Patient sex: M
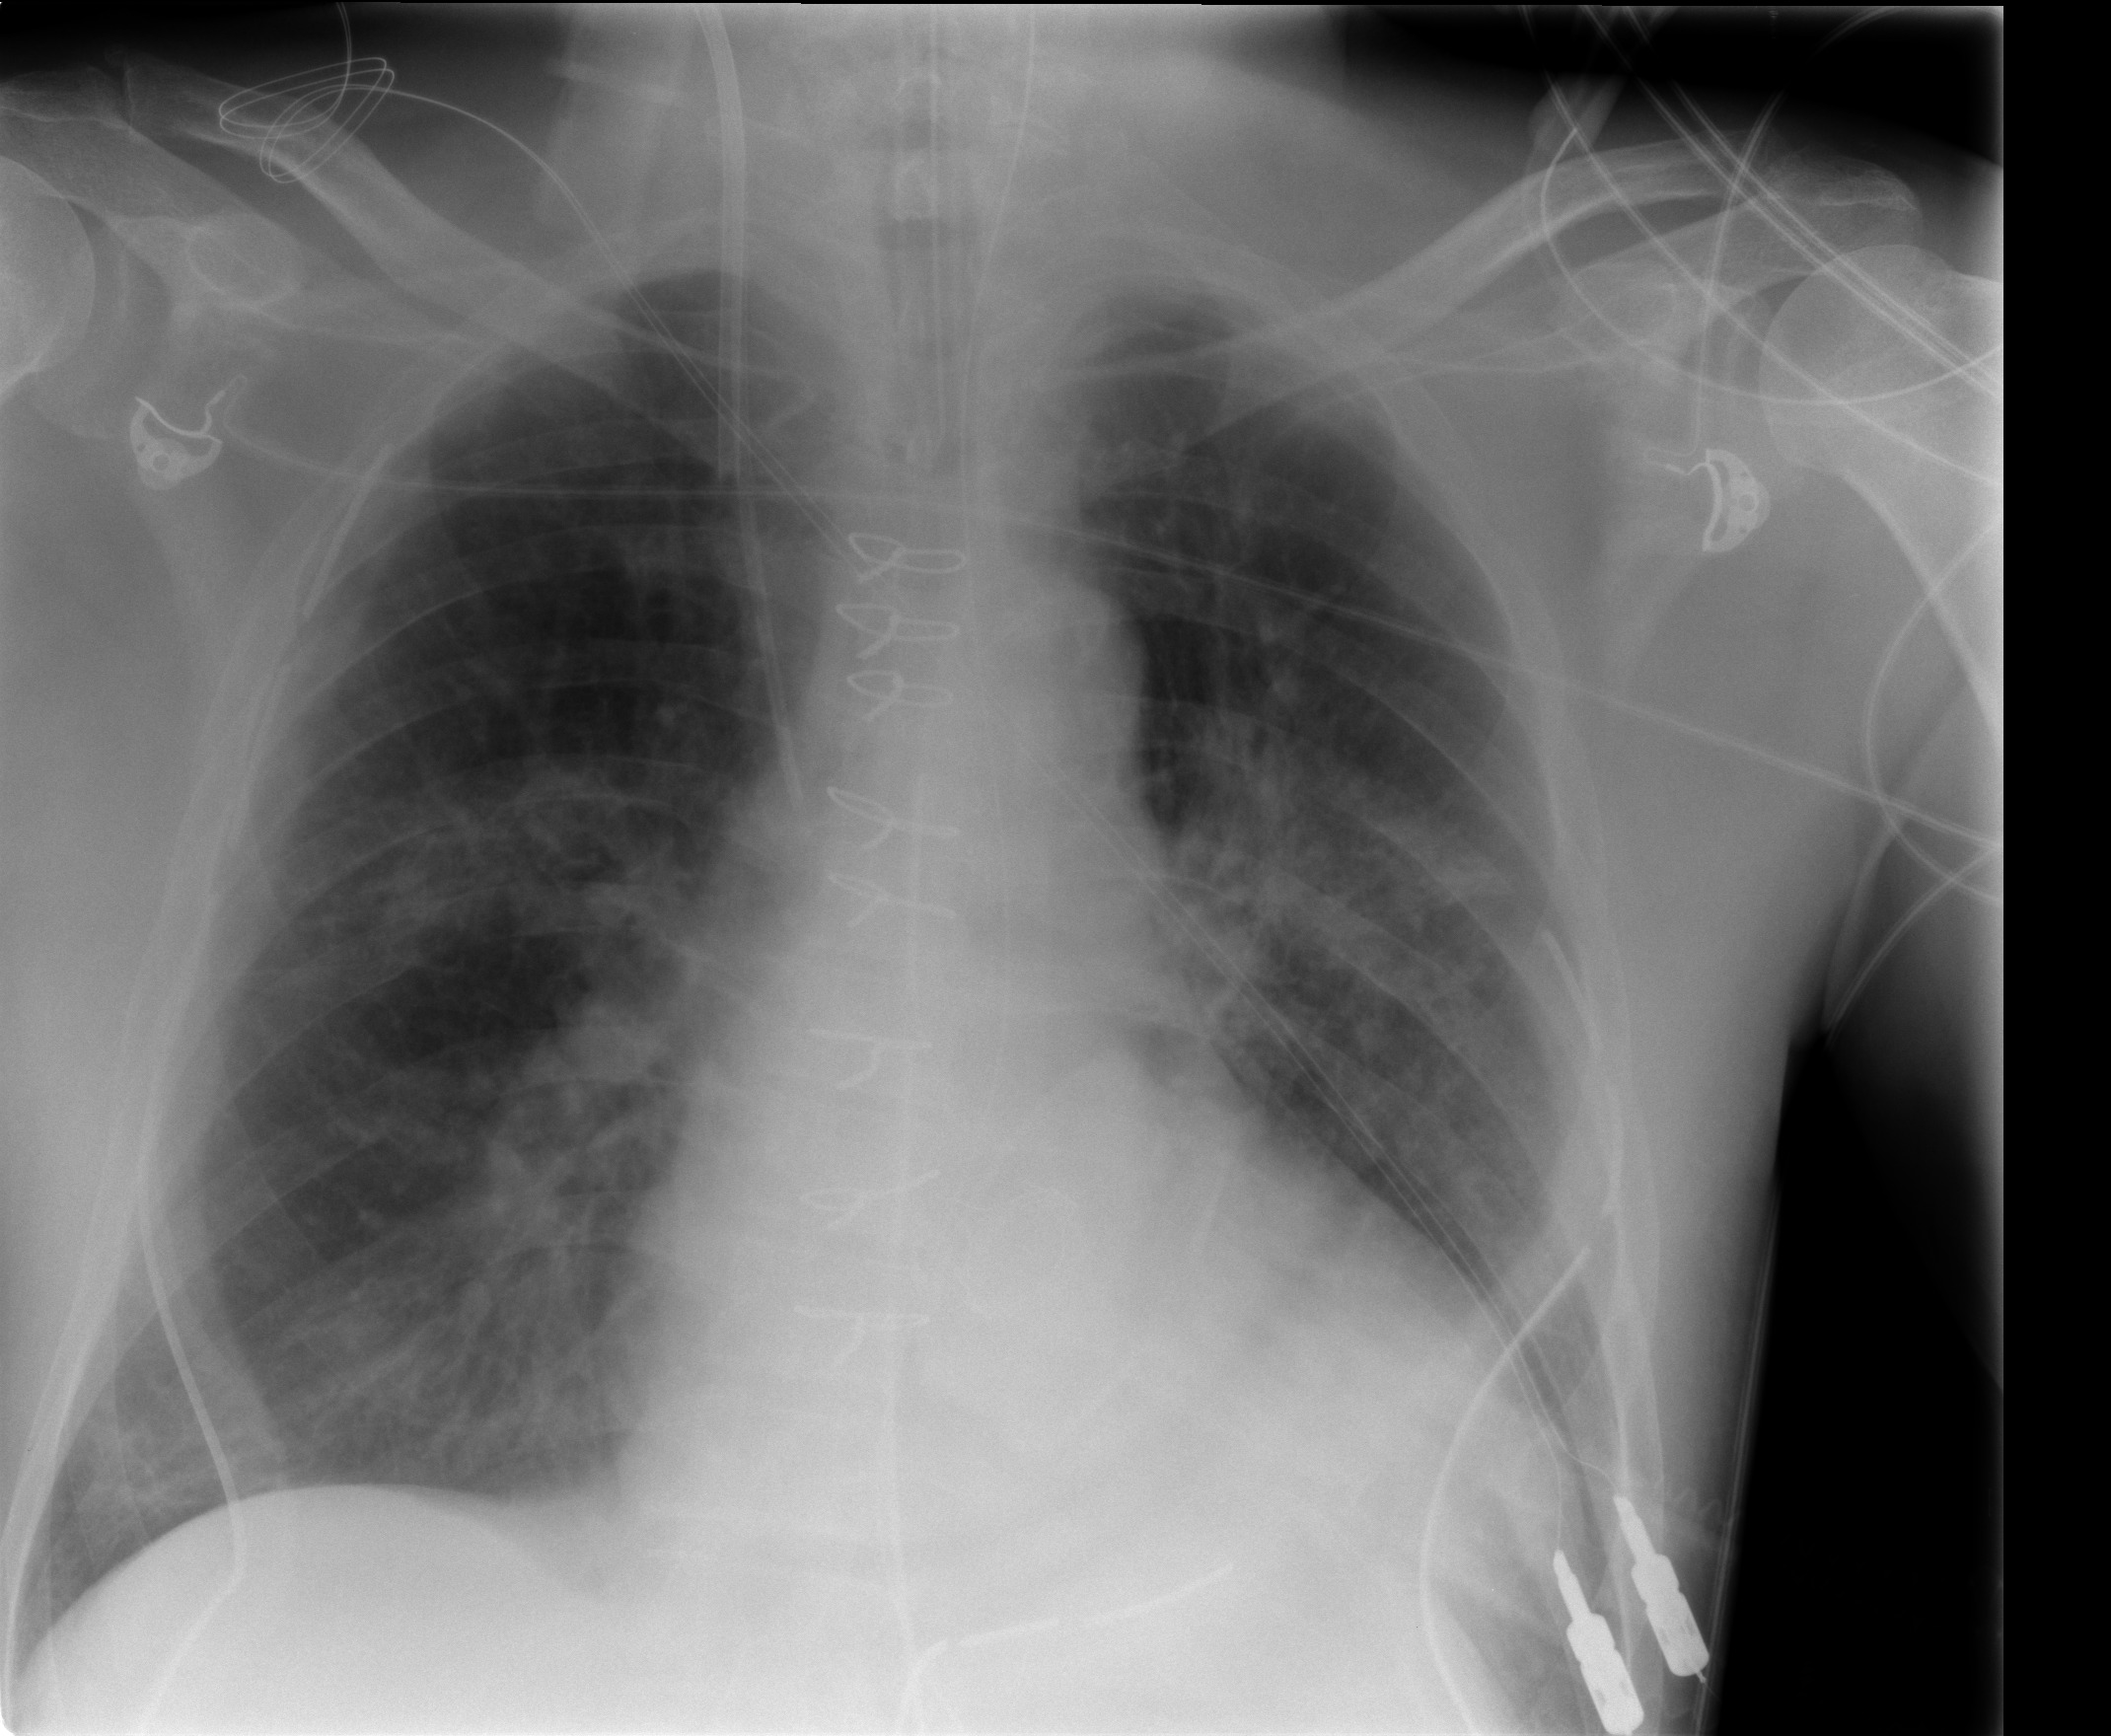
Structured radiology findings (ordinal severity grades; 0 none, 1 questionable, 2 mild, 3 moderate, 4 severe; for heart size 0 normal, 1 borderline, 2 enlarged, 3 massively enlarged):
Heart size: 2
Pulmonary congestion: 2
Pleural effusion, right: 2
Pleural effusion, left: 2
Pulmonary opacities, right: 0
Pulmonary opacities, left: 0
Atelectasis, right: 2
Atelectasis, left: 2